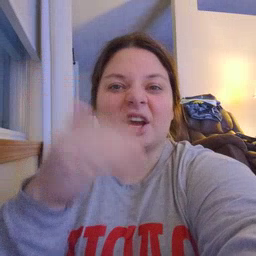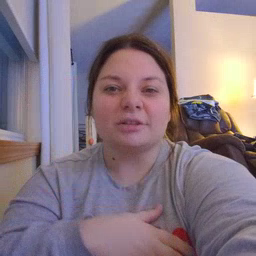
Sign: there